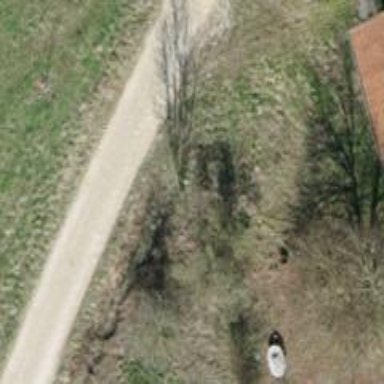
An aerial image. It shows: Culvert tunnel.